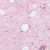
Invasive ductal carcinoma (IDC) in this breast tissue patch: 0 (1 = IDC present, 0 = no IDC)